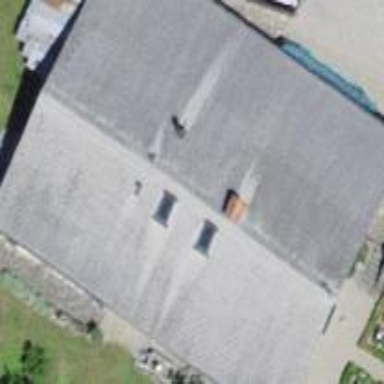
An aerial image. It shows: Farm building.